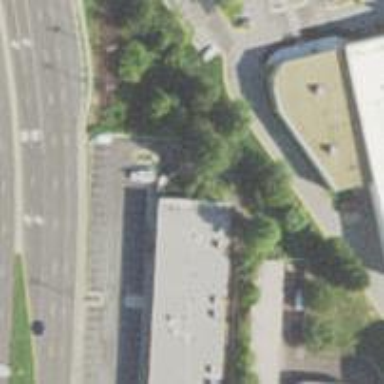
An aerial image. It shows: Grocery shop.